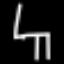
Label: chair